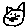
Label: cat